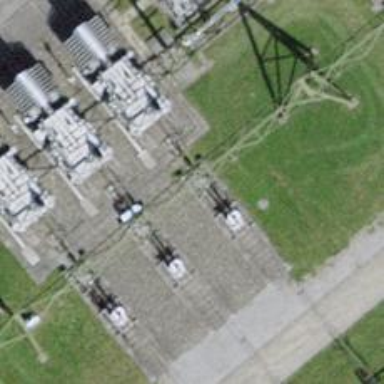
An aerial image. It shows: Bay for power lines.